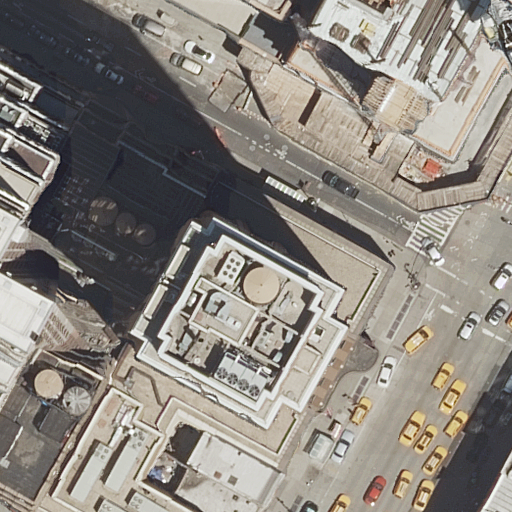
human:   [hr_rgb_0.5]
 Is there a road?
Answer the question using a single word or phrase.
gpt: yes

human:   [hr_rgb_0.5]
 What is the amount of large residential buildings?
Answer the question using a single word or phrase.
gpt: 5

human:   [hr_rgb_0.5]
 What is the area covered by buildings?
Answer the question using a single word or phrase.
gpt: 7697m2

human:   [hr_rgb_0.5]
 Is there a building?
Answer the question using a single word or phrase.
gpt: yes

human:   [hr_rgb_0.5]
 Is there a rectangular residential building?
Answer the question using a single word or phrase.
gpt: yes

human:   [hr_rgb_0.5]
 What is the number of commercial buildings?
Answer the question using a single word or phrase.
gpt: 0

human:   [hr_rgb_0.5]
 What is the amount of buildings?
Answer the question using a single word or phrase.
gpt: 11

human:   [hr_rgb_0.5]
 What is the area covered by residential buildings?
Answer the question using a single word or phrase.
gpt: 7697m2

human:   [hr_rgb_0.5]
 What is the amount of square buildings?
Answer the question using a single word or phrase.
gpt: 0

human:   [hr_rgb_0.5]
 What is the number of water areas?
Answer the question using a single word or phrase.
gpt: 0

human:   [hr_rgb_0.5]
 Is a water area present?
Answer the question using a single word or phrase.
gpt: no

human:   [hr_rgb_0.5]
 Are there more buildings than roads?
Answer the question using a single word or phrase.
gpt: yes

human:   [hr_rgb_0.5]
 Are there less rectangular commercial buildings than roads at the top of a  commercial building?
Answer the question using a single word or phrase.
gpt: no

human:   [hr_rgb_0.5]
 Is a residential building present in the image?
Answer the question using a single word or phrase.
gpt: yes

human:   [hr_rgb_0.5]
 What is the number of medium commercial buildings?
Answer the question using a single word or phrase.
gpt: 0

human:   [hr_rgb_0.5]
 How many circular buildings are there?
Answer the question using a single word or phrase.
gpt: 0

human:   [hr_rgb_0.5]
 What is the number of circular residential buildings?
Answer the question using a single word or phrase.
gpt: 0

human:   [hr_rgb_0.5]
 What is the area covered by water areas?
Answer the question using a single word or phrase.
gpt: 0m2

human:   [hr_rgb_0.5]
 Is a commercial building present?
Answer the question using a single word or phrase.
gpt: no

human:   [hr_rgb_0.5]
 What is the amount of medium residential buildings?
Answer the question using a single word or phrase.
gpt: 5

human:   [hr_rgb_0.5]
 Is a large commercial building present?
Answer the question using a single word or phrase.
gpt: no

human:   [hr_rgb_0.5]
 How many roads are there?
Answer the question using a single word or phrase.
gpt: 2

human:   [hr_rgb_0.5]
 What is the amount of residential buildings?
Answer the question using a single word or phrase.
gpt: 11

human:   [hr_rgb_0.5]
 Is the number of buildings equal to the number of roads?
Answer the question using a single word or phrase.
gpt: no

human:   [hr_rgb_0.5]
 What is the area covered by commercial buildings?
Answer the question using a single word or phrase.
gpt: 0m2

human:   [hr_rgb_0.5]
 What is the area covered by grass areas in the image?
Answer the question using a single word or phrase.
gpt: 0m2

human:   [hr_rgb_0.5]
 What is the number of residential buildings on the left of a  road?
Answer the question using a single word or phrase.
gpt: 7

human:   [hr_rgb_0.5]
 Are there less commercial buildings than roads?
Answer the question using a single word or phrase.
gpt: yes

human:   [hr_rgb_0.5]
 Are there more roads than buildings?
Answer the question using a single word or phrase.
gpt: no

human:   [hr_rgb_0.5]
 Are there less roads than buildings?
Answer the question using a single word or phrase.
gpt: yes

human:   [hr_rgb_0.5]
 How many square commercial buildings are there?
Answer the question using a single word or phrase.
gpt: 0

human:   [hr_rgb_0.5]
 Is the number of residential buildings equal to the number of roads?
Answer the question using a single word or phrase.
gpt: no

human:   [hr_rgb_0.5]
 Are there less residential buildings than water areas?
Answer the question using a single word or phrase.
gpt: no

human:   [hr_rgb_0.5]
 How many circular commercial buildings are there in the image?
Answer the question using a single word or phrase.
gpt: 0

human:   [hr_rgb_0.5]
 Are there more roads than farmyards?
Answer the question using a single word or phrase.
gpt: yes

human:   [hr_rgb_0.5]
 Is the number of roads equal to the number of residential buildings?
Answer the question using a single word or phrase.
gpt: no

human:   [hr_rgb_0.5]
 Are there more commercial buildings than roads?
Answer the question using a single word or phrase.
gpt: no

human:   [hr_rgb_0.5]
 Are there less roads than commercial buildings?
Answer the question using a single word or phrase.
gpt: no

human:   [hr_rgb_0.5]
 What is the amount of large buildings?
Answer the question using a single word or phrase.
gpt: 5

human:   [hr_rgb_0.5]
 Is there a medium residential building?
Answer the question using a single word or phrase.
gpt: yes

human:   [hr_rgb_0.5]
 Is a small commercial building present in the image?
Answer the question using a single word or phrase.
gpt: no

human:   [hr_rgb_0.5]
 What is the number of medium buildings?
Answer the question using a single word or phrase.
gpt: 5

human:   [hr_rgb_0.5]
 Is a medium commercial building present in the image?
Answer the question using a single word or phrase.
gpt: no

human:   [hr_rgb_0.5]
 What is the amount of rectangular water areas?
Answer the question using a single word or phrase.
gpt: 0

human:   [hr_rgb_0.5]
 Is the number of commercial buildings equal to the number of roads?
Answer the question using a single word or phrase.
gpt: no

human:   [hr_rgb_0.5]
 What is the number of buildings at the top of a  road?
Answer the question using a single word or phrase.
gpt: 3

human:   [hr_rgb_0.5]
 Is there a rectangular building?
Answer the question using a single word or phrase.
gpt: yes

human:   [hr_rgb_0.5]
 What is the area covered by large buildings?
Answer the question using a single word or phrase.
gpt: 6407m2

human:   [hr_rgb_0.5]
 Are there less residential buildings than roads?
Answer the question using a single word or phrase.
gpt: no

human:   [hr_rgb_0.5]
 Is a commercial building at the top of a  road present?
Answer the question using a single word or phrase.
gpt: no

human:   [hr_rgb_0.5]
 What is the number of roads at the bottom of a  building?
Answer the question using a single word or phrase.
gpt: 2

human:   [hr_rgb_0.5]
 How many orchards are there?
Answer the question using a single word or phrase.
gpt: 0

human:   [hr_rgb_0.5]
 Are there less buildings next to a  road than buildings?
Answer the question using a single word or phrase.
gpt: no

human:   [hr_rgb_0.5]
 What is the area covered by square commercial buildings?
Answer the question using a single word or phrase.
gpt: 0m2

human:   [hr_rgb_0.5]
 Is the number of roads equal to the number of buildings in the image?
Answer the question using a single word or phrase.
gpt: no

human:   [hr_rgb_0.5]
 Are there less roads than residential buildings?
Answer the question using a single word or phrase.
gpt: yes

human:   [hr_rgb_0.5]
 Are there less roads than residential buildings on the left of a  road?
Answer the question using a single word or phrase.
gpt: yes

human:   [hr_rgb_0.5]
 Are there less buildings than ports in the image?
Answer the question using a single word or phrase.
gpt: no

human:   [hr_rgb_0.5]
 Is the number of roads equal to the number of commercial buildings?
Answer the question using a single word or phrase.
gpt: no

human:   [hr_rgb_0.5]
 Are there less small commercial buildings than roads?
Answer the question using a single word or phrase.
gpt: yes

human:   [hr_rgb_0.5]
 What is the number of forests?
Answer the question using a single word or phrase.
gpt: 0

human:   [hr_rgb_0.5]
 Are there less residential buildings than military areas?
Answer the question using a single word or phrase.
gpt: no

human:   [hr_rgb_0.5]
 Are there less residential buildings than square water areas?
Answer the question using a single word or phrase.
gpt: no

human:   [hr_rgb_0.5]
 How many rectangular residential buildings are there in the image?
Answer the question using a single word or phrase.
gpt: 5